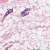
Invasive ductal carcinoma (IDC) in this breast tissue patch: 0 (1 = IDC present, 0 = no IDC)